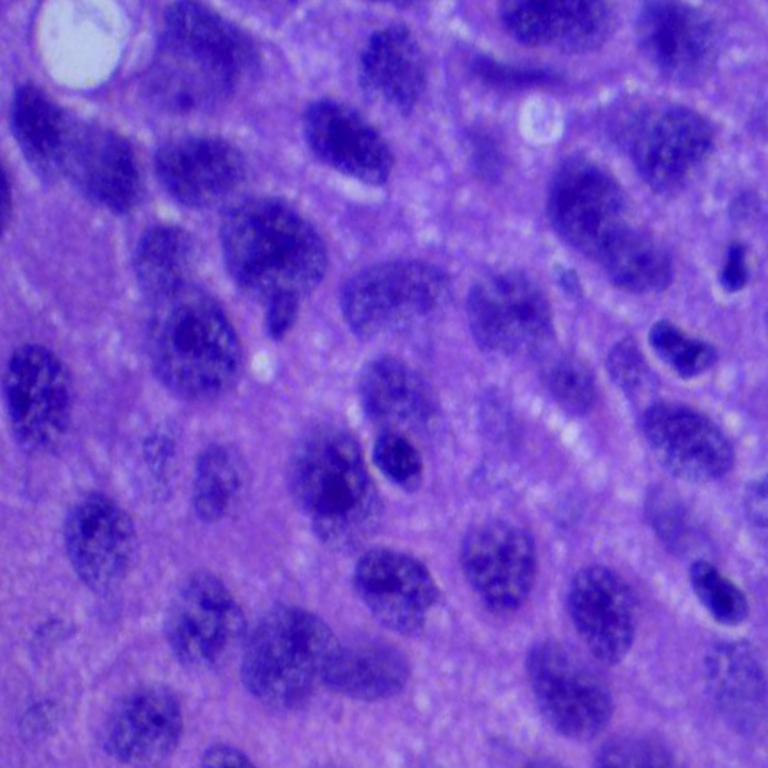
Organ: lung
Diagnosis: squamous carcinomas